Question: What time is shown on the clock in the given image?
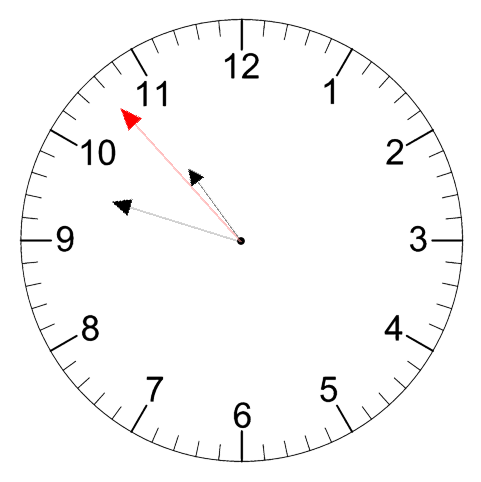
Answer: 10:47:53